Question: How do I increase the space between post content & post labels in Blogger? Here's a screenshot from my blog to make it clear:

I know it can be done by an HTML/CSS code, but I don't know what it is.
I am using the Awesome Inc template.
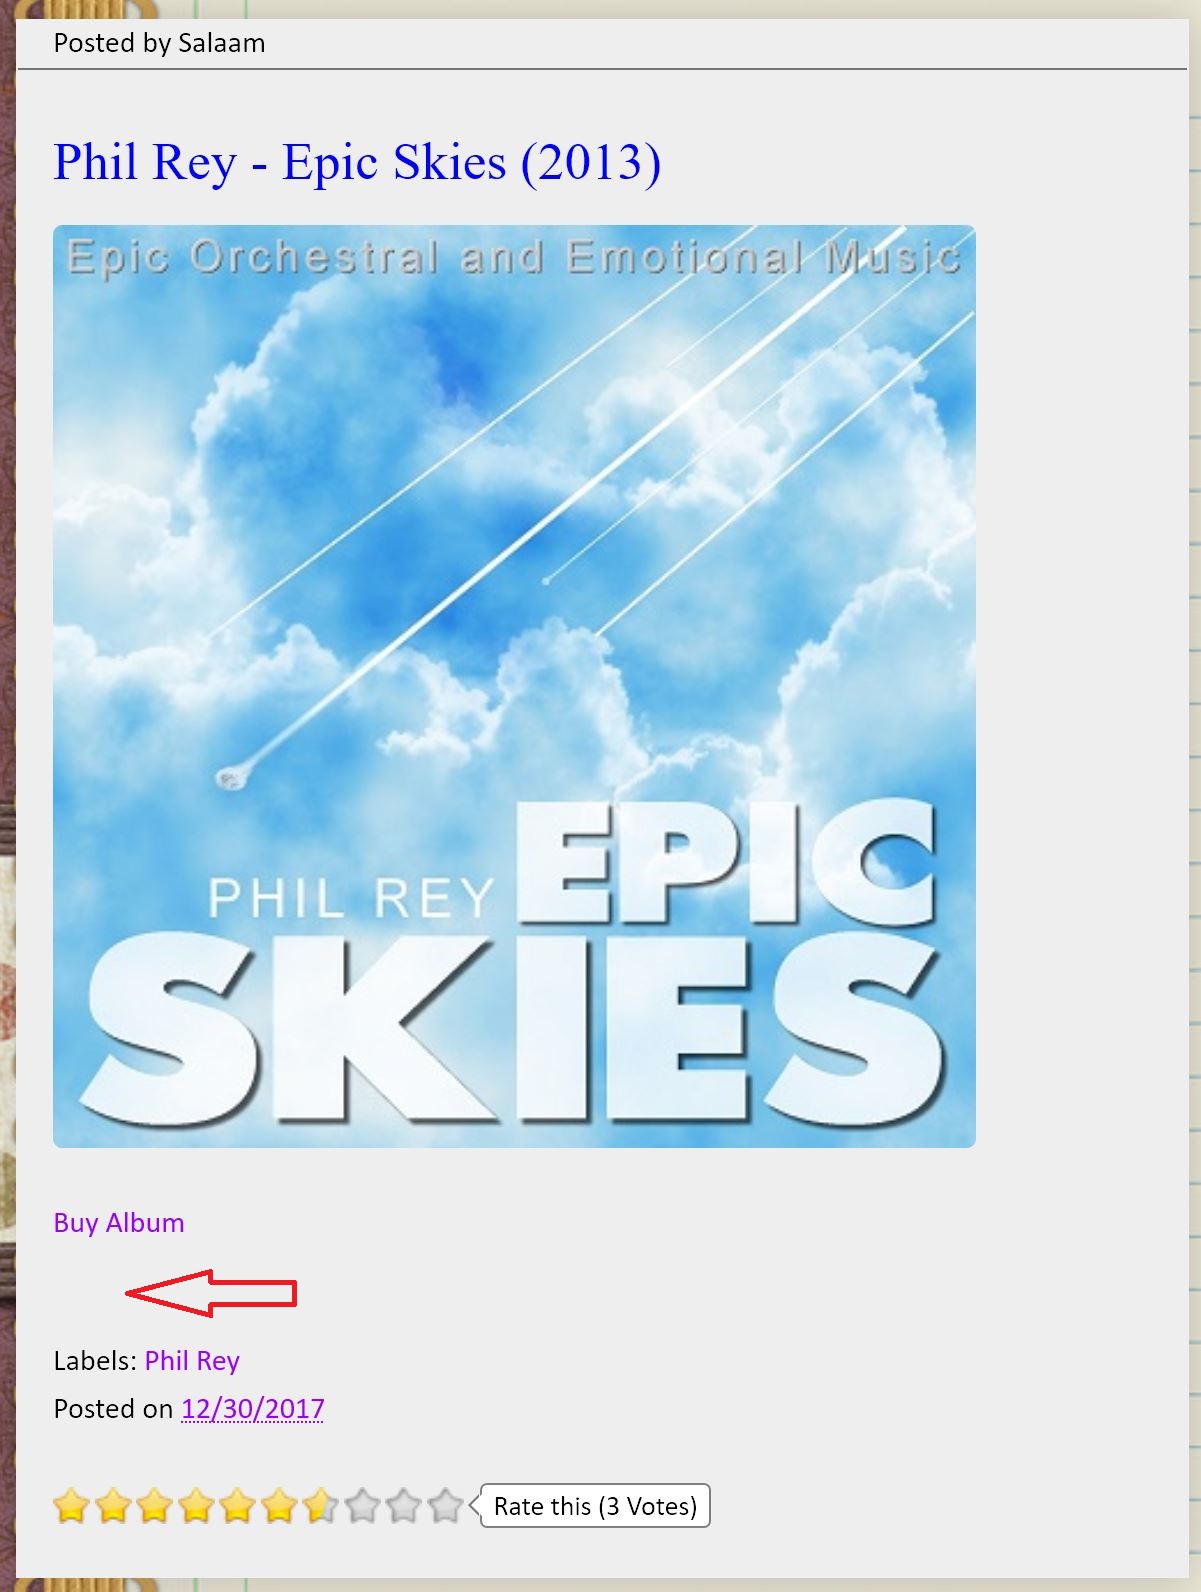
Answer: Try this one in "Theme > Customise > Advanced > Add CSS" section on your blog dashboard:
'''
.post-footer { margin-top: 45px }
'''